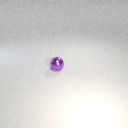
small purple metal sphere